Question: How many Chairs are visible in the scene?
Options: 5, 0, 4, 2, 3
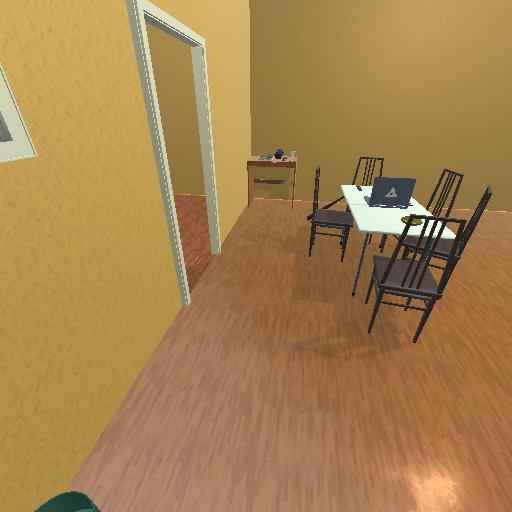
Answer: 5